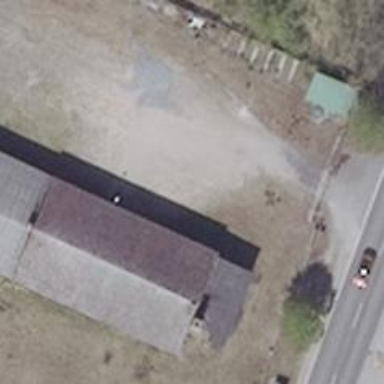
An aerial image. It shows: Car repair shop.